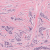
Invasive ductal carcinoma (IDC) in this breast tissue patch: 1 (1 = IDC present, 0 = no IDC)